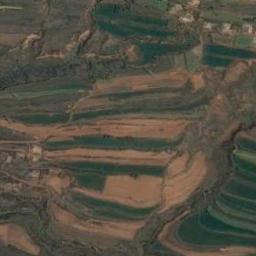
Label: terrace